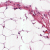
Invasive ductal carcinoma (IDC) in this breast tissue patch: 0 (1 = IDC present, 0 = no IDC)